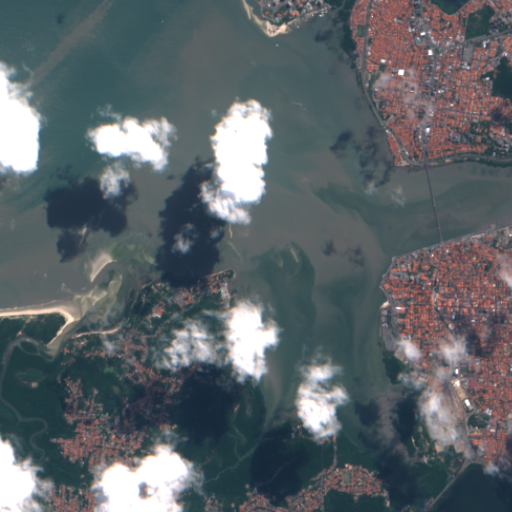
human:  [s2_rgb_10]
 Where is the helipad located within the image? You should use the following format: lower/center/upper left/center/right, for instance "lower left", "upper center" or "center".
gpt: The helipad is located in the lower right of the image.
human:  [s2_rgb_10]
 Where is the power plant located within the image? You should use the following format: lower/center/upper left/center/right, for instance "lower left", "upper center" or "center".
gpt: There is no power plant in the image.